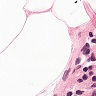
Metastatic tissue present: no